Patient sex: M
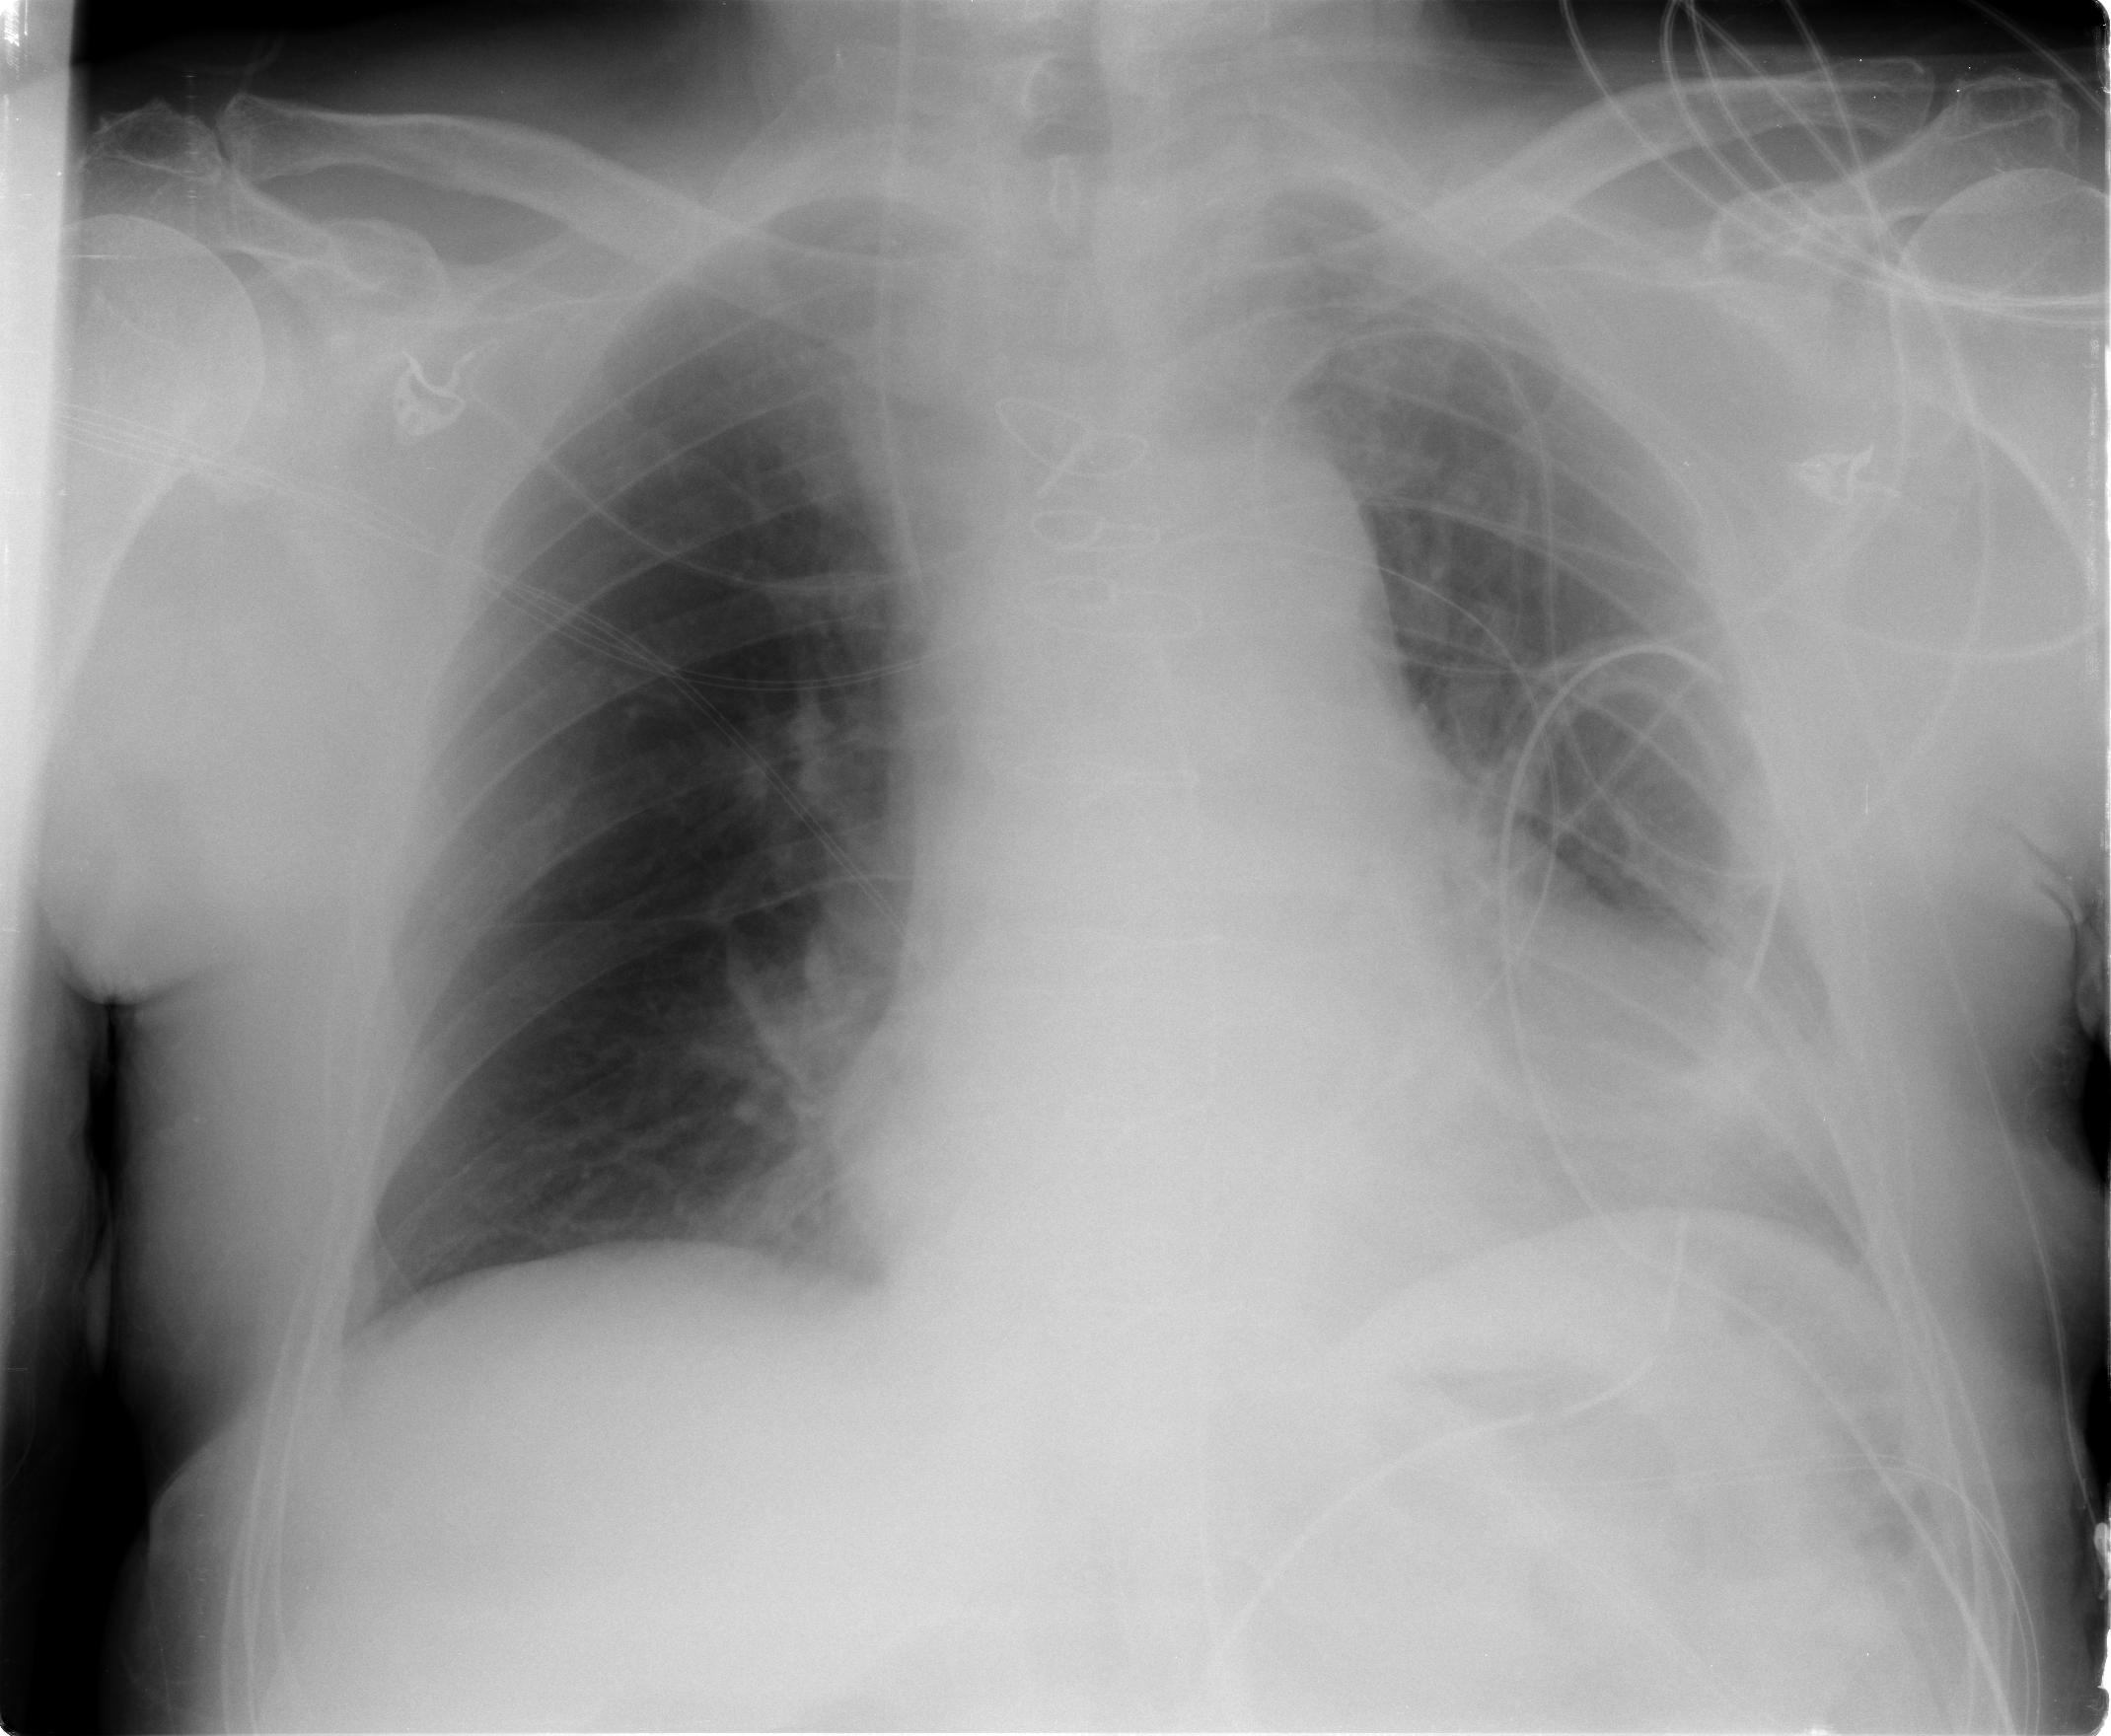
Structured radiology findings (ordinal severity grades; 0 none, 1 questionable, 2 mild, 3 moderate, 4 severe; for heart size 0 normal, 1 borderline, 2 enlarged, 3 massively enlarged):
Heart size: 2
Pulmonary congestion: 0
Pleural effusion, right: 0
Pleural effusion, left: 0
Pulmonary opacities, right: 0
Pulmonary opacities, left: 0
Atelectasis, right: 0
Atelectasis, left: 2